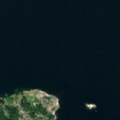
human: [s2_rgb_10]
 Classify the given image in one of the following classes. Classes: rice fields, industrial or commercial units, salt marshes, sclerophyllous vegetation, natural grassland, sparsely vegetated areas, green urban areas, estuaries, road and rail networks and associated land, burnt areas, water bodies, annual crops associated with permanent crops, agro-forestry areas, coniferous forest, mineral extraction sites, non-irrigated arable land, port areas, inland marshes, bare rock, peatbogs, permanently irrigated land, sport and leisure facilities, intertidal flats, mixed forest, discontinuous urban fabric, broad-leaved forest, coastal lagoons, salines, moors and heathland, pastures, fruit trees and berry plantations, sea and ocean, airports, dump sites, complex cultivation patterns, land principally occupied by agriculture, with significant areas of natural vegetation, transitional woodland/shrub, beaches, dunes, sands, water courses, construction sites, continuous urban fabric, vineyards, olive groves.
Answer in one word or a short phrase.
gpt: broad-leaved forest, sea and ocean